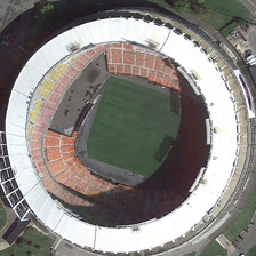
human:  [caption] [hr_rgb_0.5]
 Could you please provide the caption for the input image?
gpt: The lawn is surrounded by a round stadium with round awnings and red, orange and yellow stands.

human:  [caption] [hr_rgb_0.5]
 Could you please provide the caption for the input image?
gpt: it is an exactly round stadium with plenty of bleachers in it surrounding the soccer field .

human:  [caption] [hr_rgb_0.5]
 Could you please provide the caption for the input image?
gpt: Around the lawn is a round stadium with round awnings and stands in red, orange and yellow.

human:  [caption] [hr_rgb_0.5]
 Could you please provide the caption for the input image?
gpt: Around the lawn is a round stadium with round awnings and red, orange and yellow stands.

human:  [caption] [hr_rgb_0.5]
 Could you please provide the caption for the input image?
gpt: There are round stadiums around the lawn, round awnings and red, orange and yellow stands.